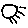
Label: sun